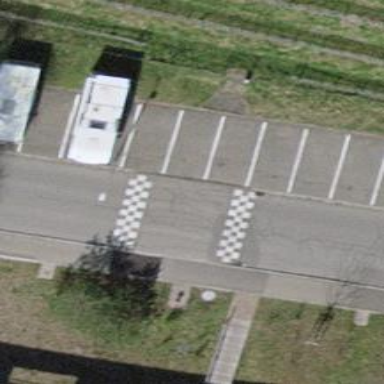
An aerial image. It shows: Road with crossing that includes traffic calming table.